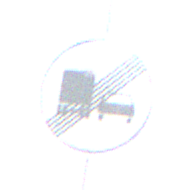
Verkehrszeichen: EndeUeberholverbotKraftfahrzeuge
Umgebung: Outdoor, Suburban
Tageszeit: MorningAfternoon
Wetter: PartlyCloudy
Licht: Natural
Jahreszeit: NotSpecified
Kontrast: HighContrast